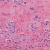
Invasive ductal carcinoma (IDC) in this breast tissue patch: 0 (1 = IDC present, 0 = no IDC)